Question: In eclipse M2E 1.2.0 plugin when I got to a maven project properties, there is a lifecycle mapping dialog box, What is the meaning of the various columns in this dialog box. I have searched online for explanations, but did not find anything that clearly explained what the various columns means.
- - -

This link good info about the lifecycle mapping <URL>
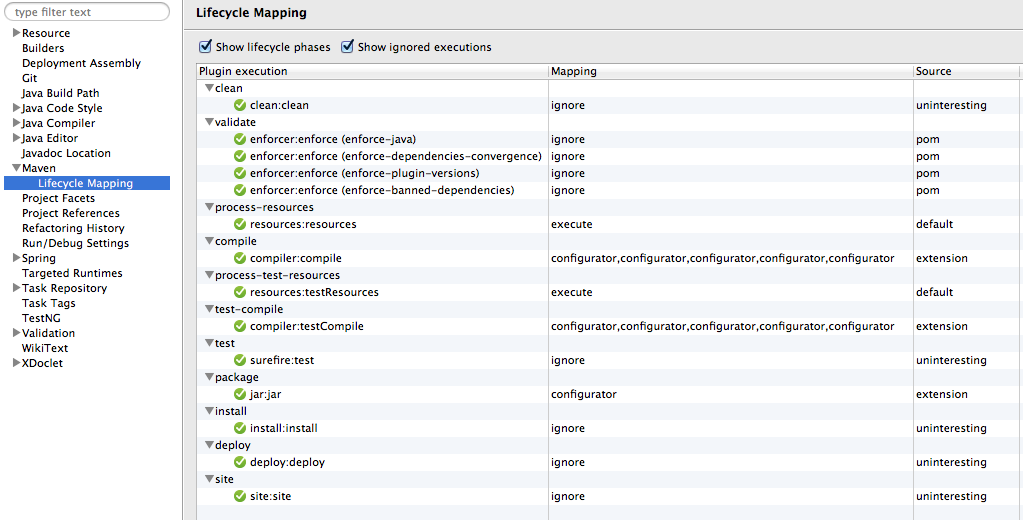
Answer: > What do each of the columns mean?
Plugin execution : a Maven goal which is discovered by m2eclipse as being bound to your pom.xml . For more details see <URL>
> Why dose configurator show up multiple times in Mapping for example in compiler:compile
That might either be a bug or signal that the 'compiler:compile' goal is mapped by multiple configurators.
> What do the different sources mean in the source column?
- - -